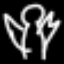
Label: angel